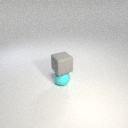
small gray rubber cube above small cyan rubber sphere